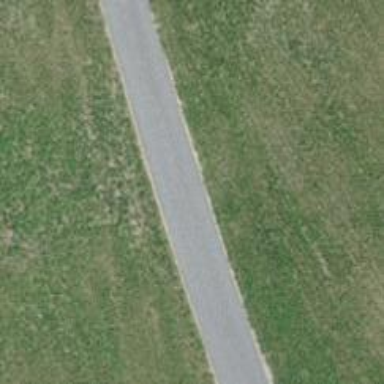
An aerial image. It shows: Asphalt track with grade1 tracktype.